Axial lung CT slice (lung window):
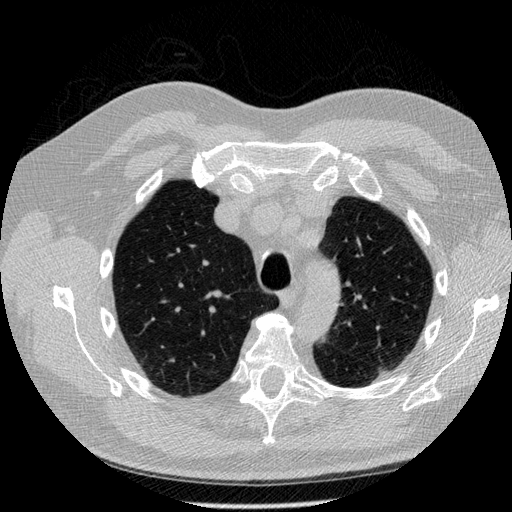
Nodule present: no